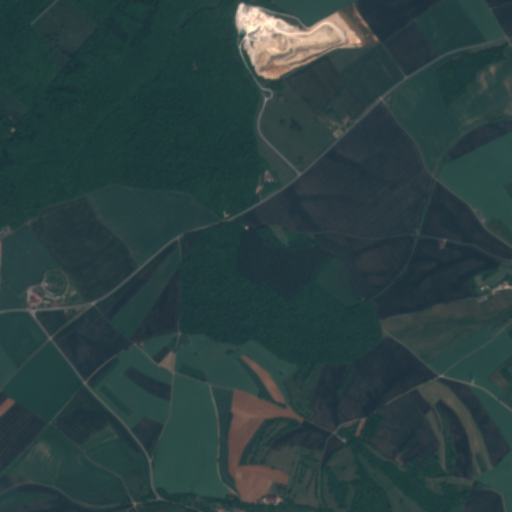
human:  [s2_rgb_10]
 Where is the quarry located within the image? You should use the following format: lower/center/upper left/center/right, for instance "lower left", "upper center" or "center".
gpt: The quarry is located in the upper center of the image.
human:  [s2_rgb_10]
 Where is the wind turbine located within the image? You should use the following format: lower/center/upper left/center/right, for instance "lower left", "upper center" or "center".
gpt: The wind turbine is located in the lower right of the image.
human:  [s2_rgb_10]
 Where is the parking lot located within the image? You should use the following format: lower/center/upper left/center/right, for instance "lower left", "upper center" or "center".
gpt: There is no parking lot in the image.